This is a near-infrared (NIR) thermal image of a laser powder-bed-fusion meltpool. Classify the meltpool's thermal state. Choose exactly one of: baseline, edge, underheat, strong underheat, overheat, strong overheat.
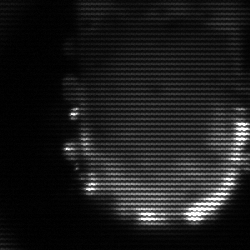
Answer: baseline